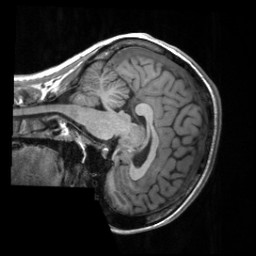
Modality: T1w
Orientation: sagittal
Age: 36
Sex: female
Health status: healthy
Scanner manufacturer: siemens
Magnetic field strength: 3 T
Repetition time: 2 s
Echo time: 0.00232 s